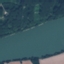
Label: River